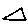
Label: triangle